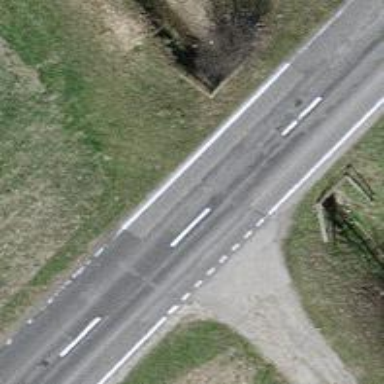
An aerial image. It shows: Primary highway.